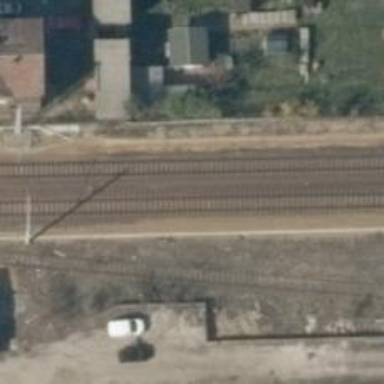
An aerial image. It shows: Railway service station.